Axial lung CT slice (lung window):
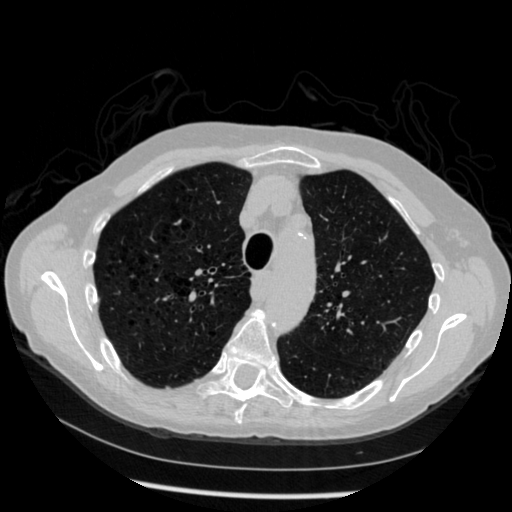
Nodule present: no